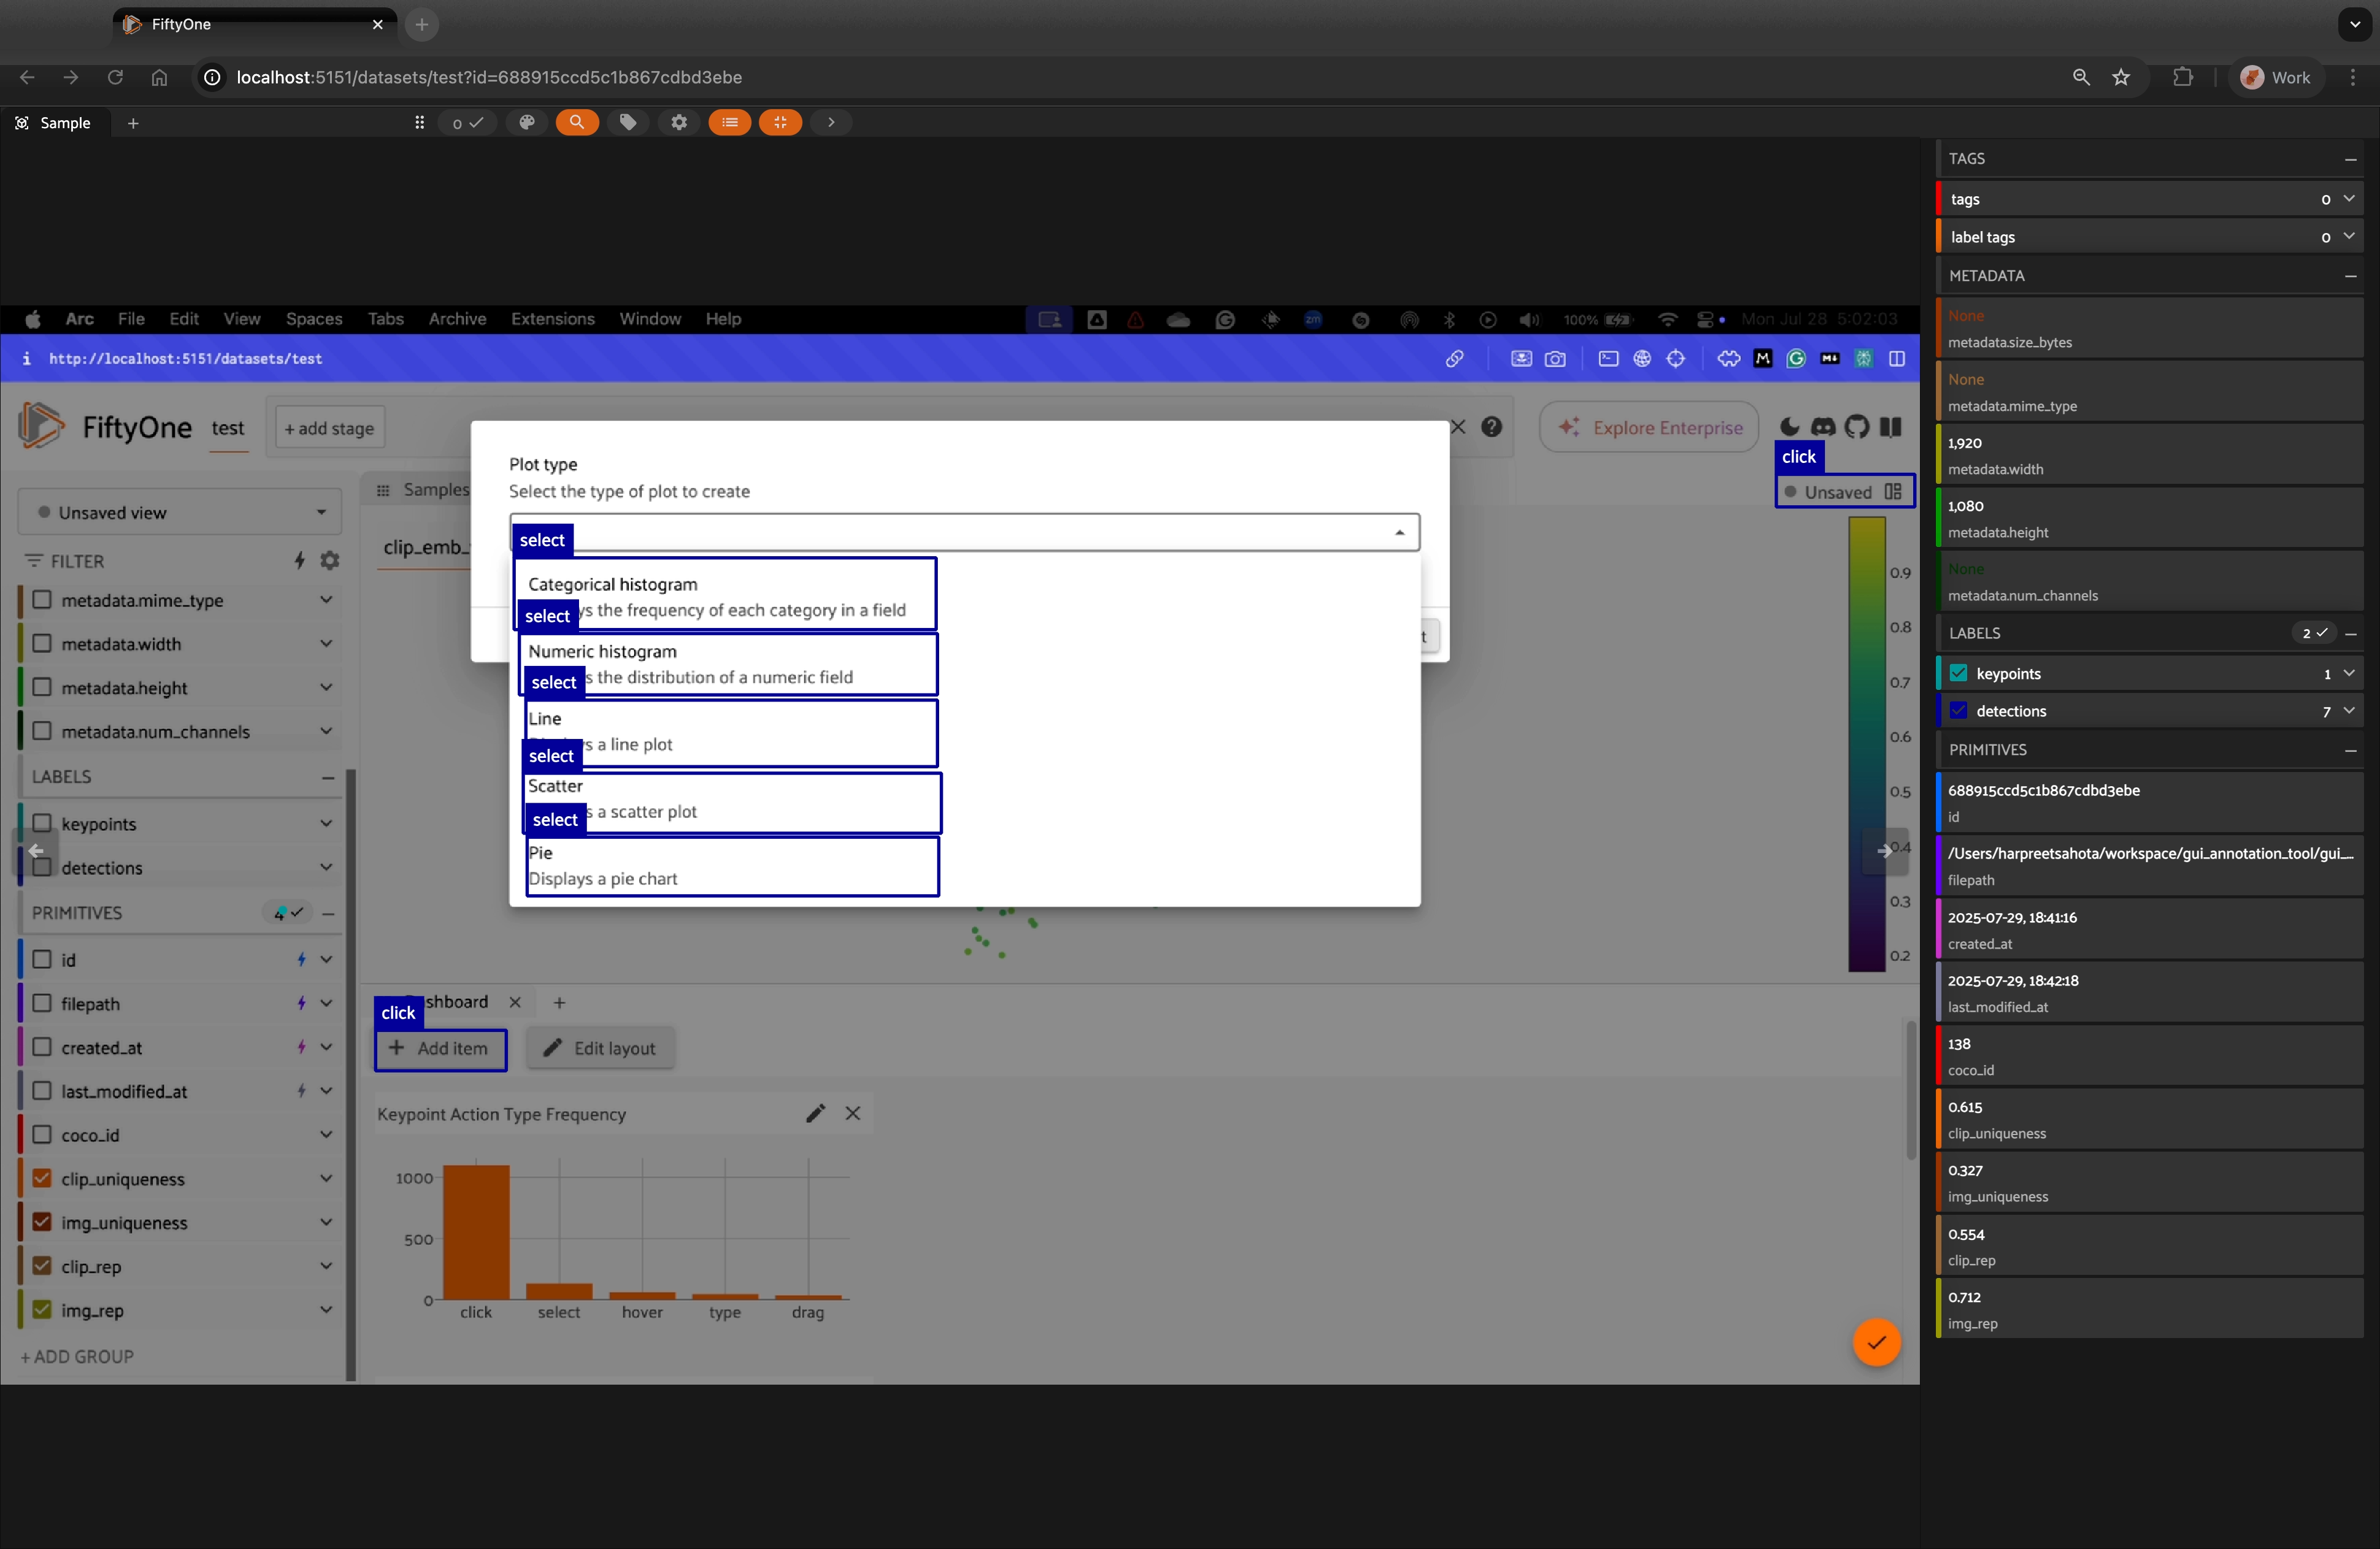
task_description: Locate the sample panel in this modal
action_type: hover
element_info: Menu Item

task_description: Locate the tags group in the sidebar of the sample modal
action_type: hover
element_info: Menu Item

task_description: Locate the metadata group in the sidebar of the sample modal
action_type: hover
element_info: Menu Item

task_description: Locate the labels group in the sidebar of the sample modal
action_type: hover
element_info: Menu Item

task_description: Locate the primitives group in the sidebar of the sample modal
action_type: hover
element_info: Menu Item